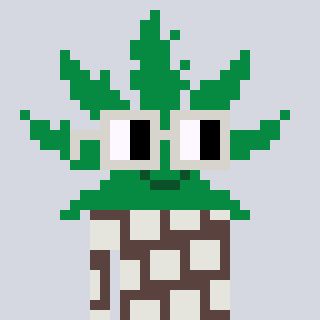
a pixel art character with square light gray glasses, a weed-shaped head and a darkbrown-colored body on a cool background